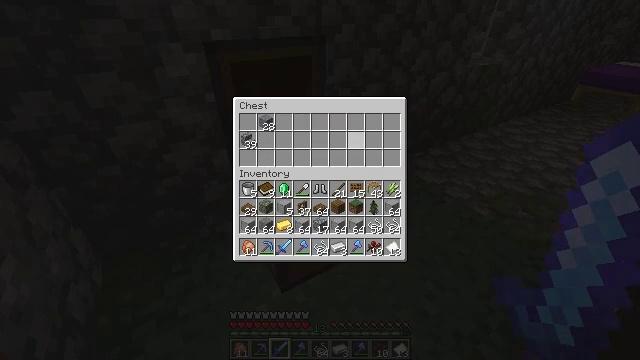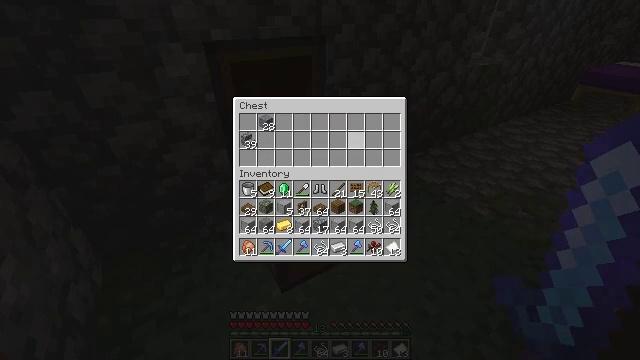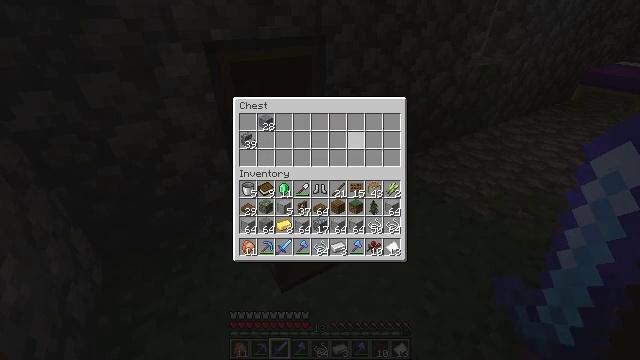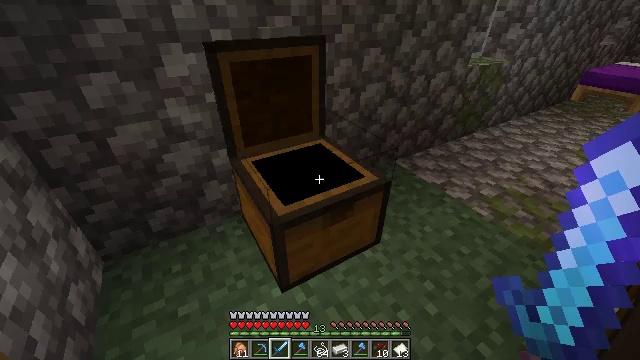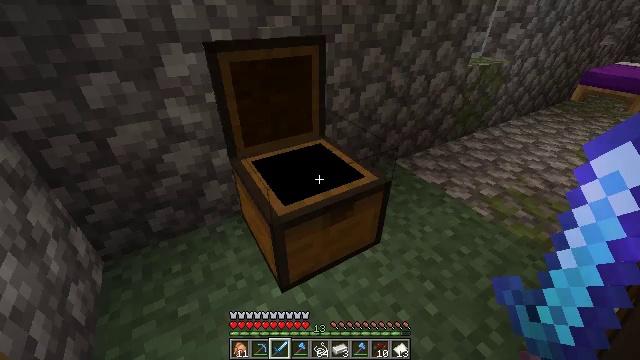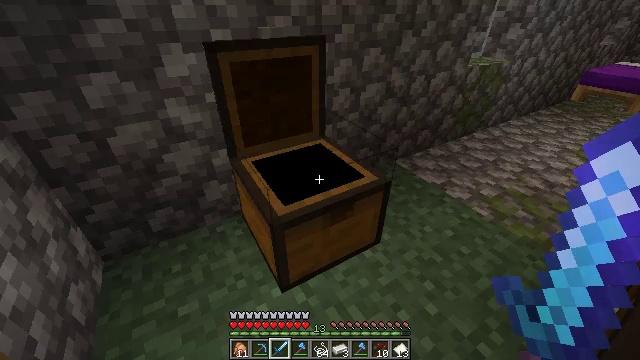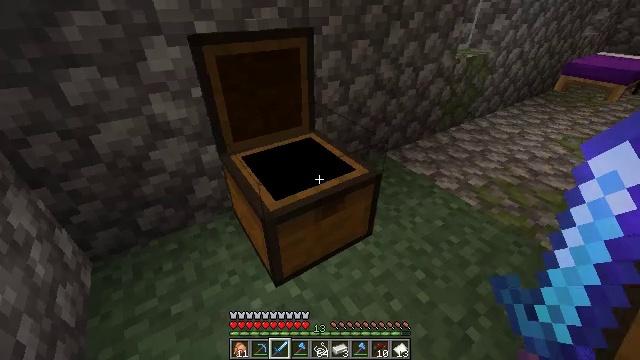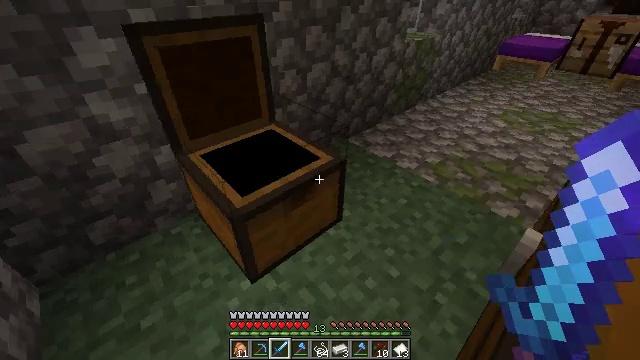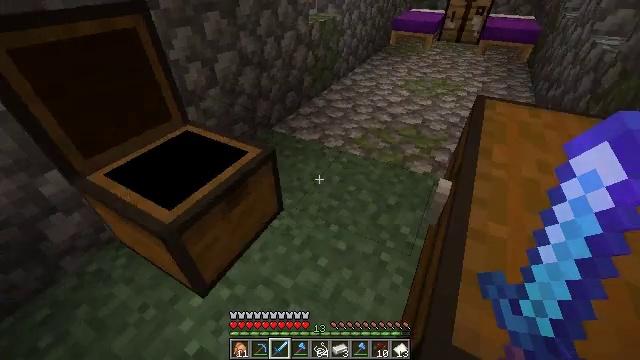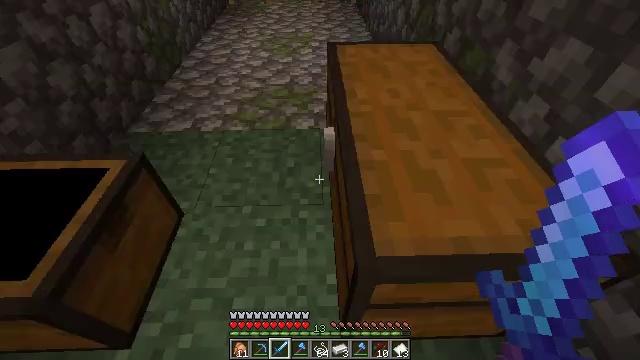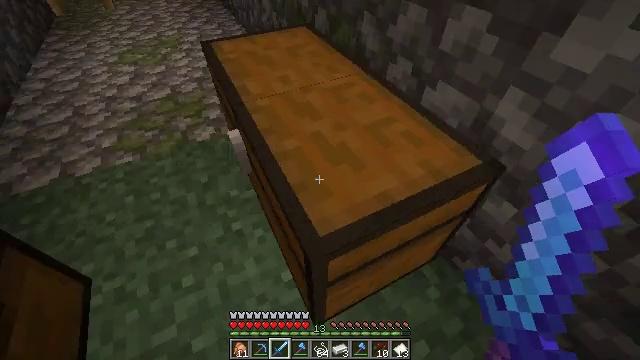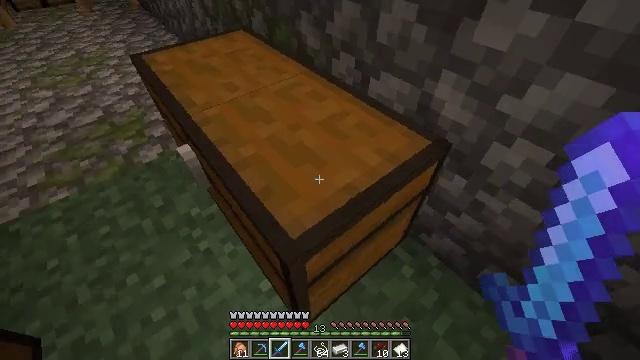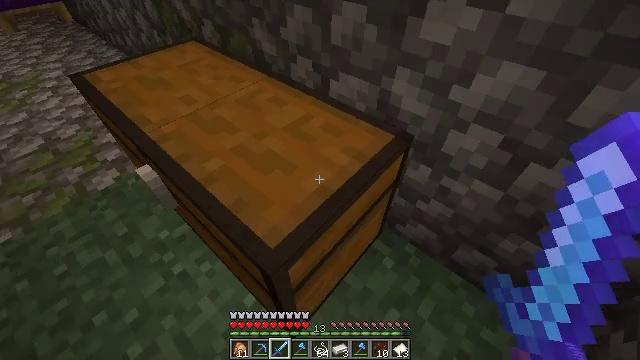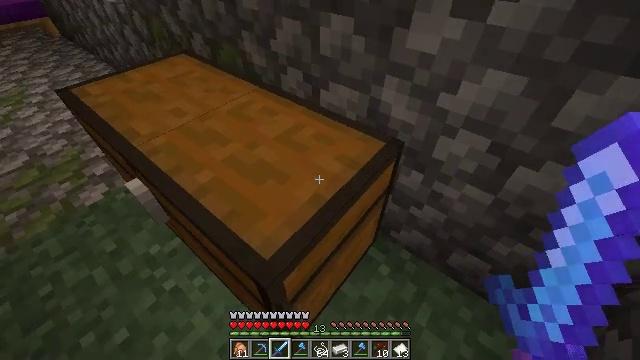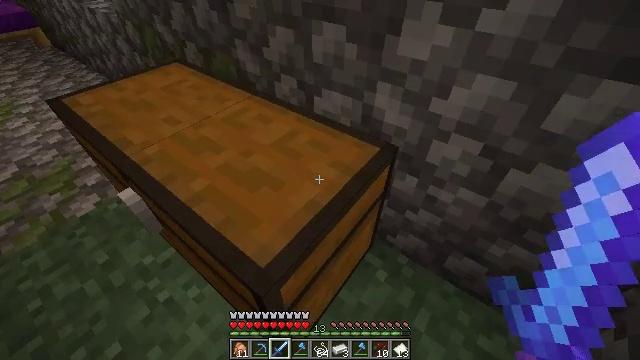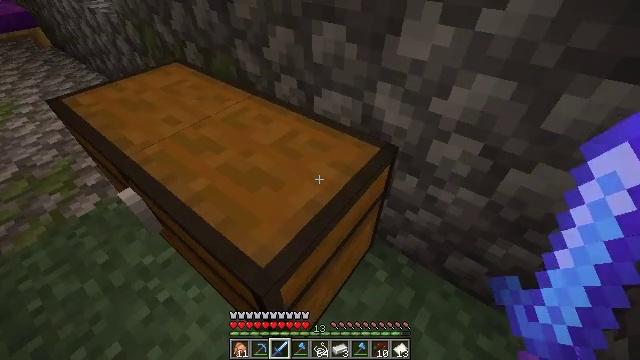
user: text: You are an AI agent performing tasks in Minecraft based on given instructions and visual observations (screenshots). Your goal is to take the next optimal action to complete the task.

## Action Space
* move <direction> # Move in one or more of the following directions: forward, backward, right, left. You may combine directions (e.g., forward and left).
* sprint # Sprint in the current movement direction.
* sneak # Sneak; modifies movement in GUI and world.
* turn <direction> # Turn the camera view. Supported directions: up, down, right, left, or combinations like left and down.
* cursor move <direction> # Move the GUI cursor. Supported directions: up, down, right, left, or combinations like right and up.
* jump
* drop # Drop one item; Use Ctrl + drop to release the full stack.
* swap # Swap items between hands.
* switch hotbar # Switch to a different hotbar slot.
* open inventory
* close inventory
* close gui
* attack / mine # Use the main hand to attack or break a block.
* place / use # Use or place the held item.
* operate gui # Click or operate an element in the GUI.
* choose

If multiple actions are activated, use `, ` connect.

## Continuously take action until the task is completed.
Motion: motion action
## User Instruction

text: Break the glass block.
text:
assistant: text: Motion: no_op
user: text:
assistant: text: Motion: no_op
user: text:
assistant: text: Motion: no_op
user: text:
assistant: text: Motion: no_op
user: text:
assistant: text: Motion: no_op
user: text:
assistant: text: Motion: turn right and down
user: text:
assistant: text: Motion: turn right and down
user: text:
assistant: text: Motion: turn right and down
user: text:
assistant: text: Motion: turn right and down
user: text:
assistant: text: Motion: turn right and down
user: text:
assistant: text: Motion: turn right
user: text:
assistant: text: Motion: turn right
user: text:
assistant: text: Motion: turn right and up
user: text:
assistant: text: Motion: turn right and up
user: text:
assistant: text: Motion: no_op
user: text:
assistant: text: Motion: use / place
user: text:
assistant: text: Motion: use / place
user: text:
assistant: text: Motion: use / place
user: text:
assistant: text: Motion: use / place
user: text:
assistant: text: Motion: no_op
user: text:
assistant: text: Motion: no_op
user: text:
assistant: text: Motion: no_op
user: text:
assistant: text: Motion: no_op
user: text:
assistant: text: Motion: no_op
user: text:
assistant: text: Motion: no_op
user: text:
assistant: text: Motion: no_op
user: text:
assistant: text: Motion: no_op
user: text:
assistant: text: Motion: turn right
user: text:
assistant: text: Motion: turn right
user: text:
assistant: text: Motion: sneak, turn right